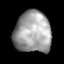
Tissue: lung
Cell type: T cells
Senescence score: 0.2
Nuclear area (px): 1495
Mean DAPI intensity: 160.162